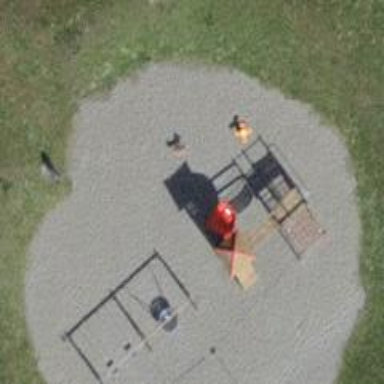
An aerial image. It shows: Playground featuring slide.